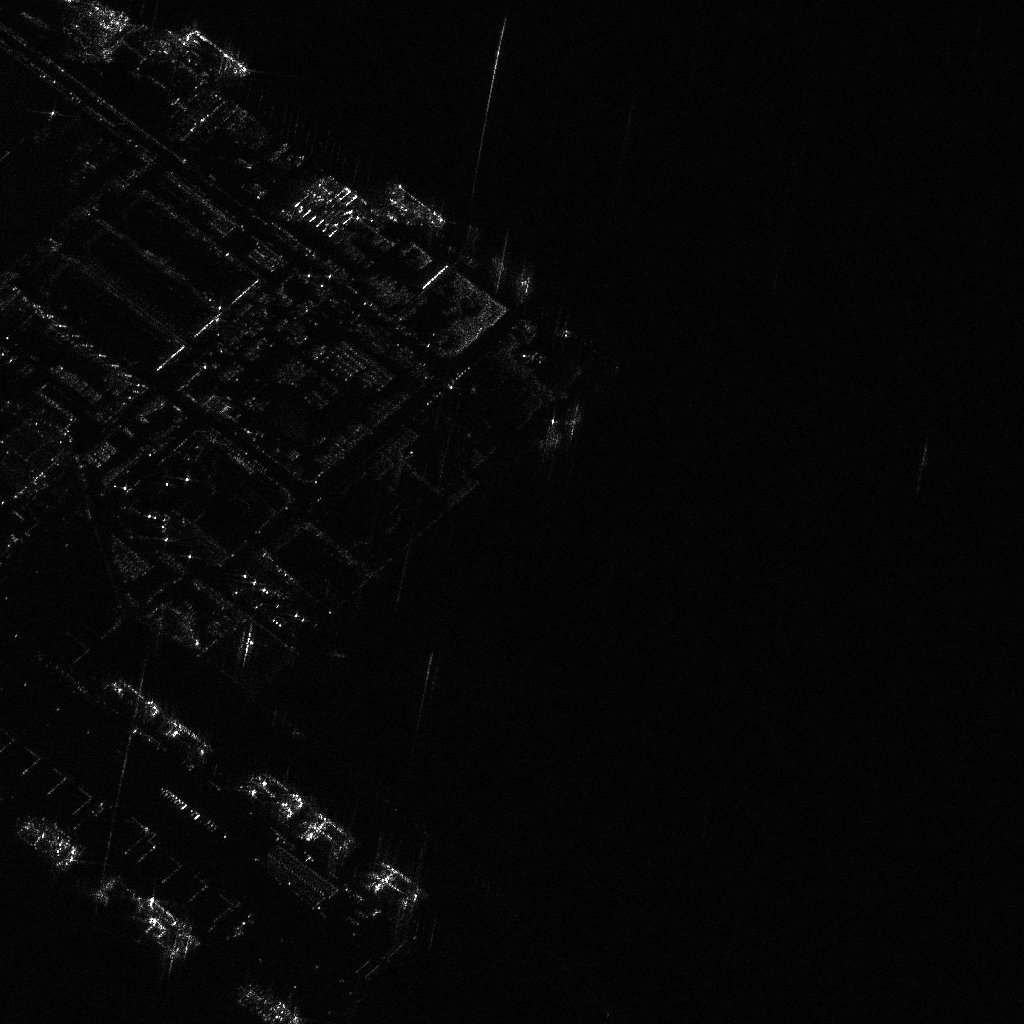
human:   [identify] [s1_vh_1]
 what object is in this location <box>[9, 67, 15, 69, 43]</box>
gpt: <ref>1 medium container at the left</ref>